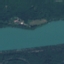
Land use / land cover: River